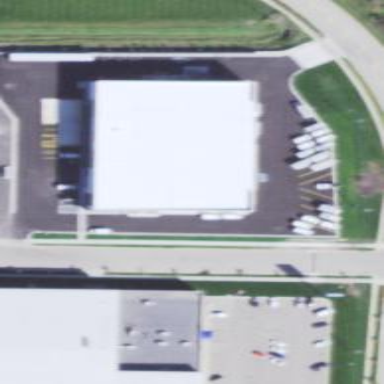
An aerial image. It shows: Commercial building that functions as storage rental shop.